【题型】解答题　【知识点】平面几何　【难度】easy
九年级数学活动小组用航拍无人机进行测高实践. 如图，无人机从地面 \(AB\) 的中点 \(C\) 处竖直上升 20 米到达 \(D\) 处，测得实验楼顶部 \(E\) 的俯角为 \(55^\circ\)，综合楼顶部 \(F\) 的俯角为 \(37^\circ\)，已知实验楼 \(BE\) 高度为 8 米，且图中点 \(A\)、\(B\)、\(C\)、\(D\)、\(E\)、\(F\) 在同一平面内，求综合楼 \(AF\) 的高度.

（参考数据：\(\sin 37^\circ \approx 0.60\)，\(\cos 37^\circ \approx 0.80\)，\(\tan 37^\circ \approx 0.75\)；\(\sin 55^\circ \approx 0.82\)，\(\cos 55^\circ \approx 0.57\)，\(\cot 55^\circ \approx 0.70\)，精确到 0.1 米.）

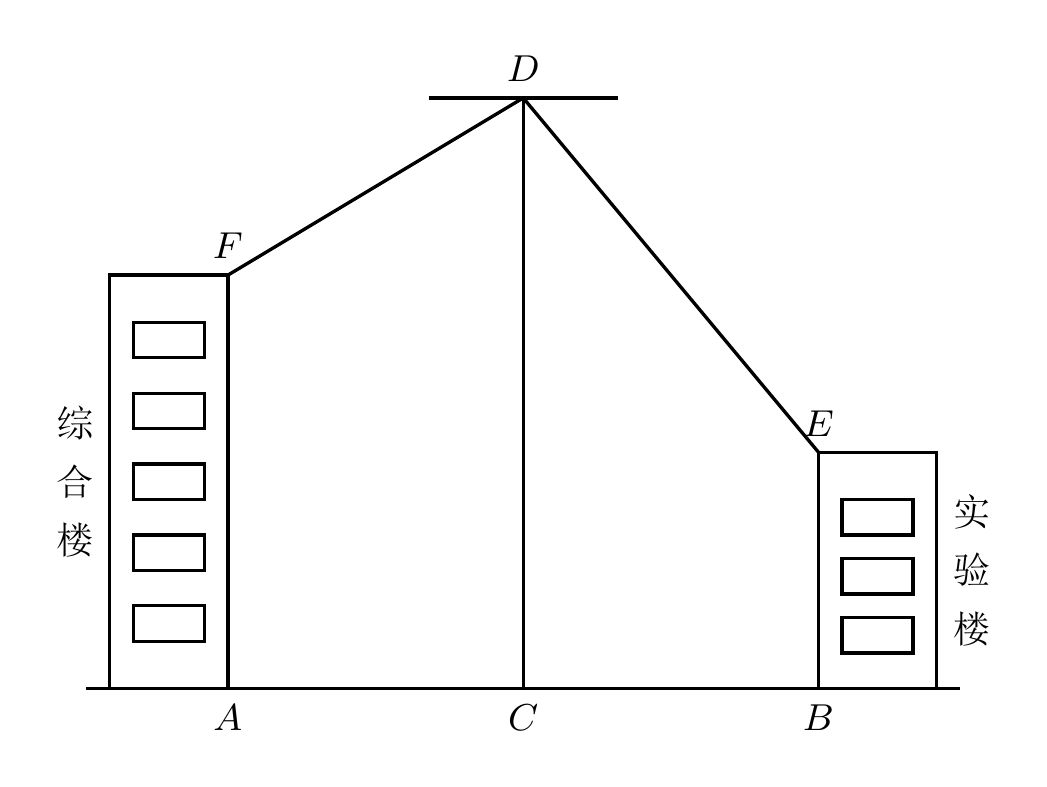
【解答】
【答案】约为 13.7 米

【分析】本题考查了解直角三角形的应用—仰角俯角问题，作 \(DM \perp AF\)，\(DN \perp BE\)，垂足为 \(M\)、\(N\)，由题意可得 \(\angle MDF = 37^\circ\)，\(\angle NDE = 55^\circ\)，\(AM = CD = BN = 20\) 米，\(DM = DN\)，\(BE = 8\) 米，
\(\therefore EN = 12\) 米，分别解 \(Rt\triangle DEN\) 和 \(Rt\triangle DMF\)，求出 \(EN\)、\(MF\) 即可求解，正确作出辅助线是解题的关键.

【详解】解：作 \(DM \perp AF\)，\(DN \perp BE\)，垂足为 \(M\)、\(N\)，则 \(\angle M = \angle N = 90^\circ\)，

由题意可知：\(\angle MDF = 37^\circ\)，\(\angle NDE = 55^\circ\)，\(AM = CD = BN = 20\) 米，\(DM = DN\)，

\(BE = 8\) 米，

\(\therefore EN = 12\) 米，

在 \(Rt\triangle DEN\) 中，\(\cot \angle NDE = \frac{DN}{EN}\)，

\(\therefore DN = 12 \cdot \cot 55^\circ \approx  8.4\) 米，

\(\therefore DM = DN = 8.4\) .

在 \(Rt\triangle DMF\) 中，\(\tan \angle MDF = \frac{MF}{DM}\)，

\(\therefore MF = 8.4 \cdot \tan 37^\circ \approx6.3\) 米，

\(\therefore AF = AM - MF = 20 - 6.3 = 13.7\) 米.

答：综合楼 \(AF\) 的高度约为 13.7 米.

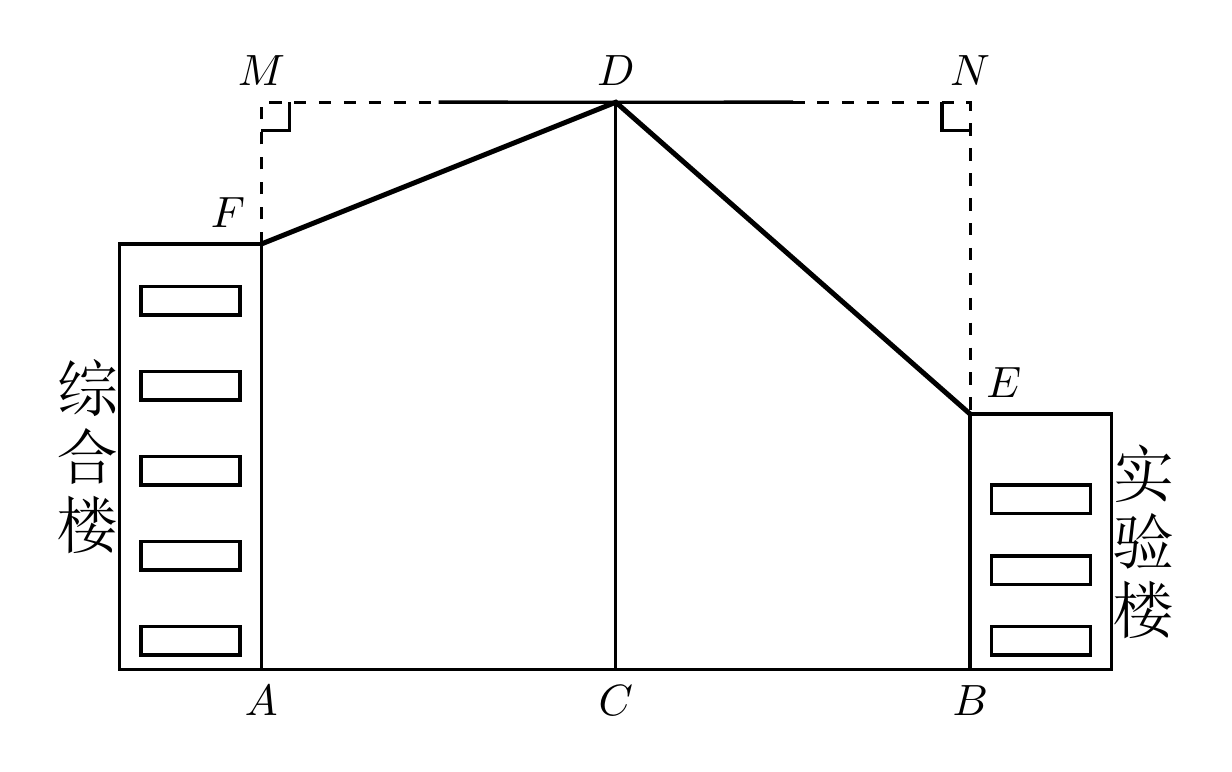